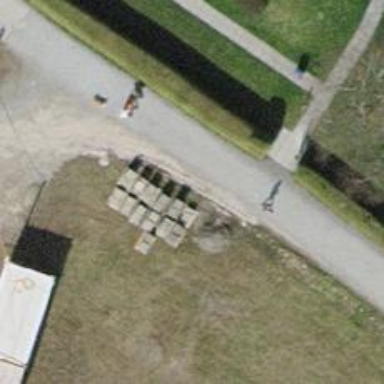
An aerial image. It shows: Bench.